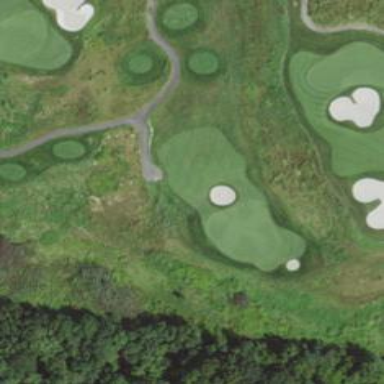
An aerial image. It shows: Grassy area designated as golf fairway.